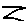
Label: zigzag